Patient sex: F
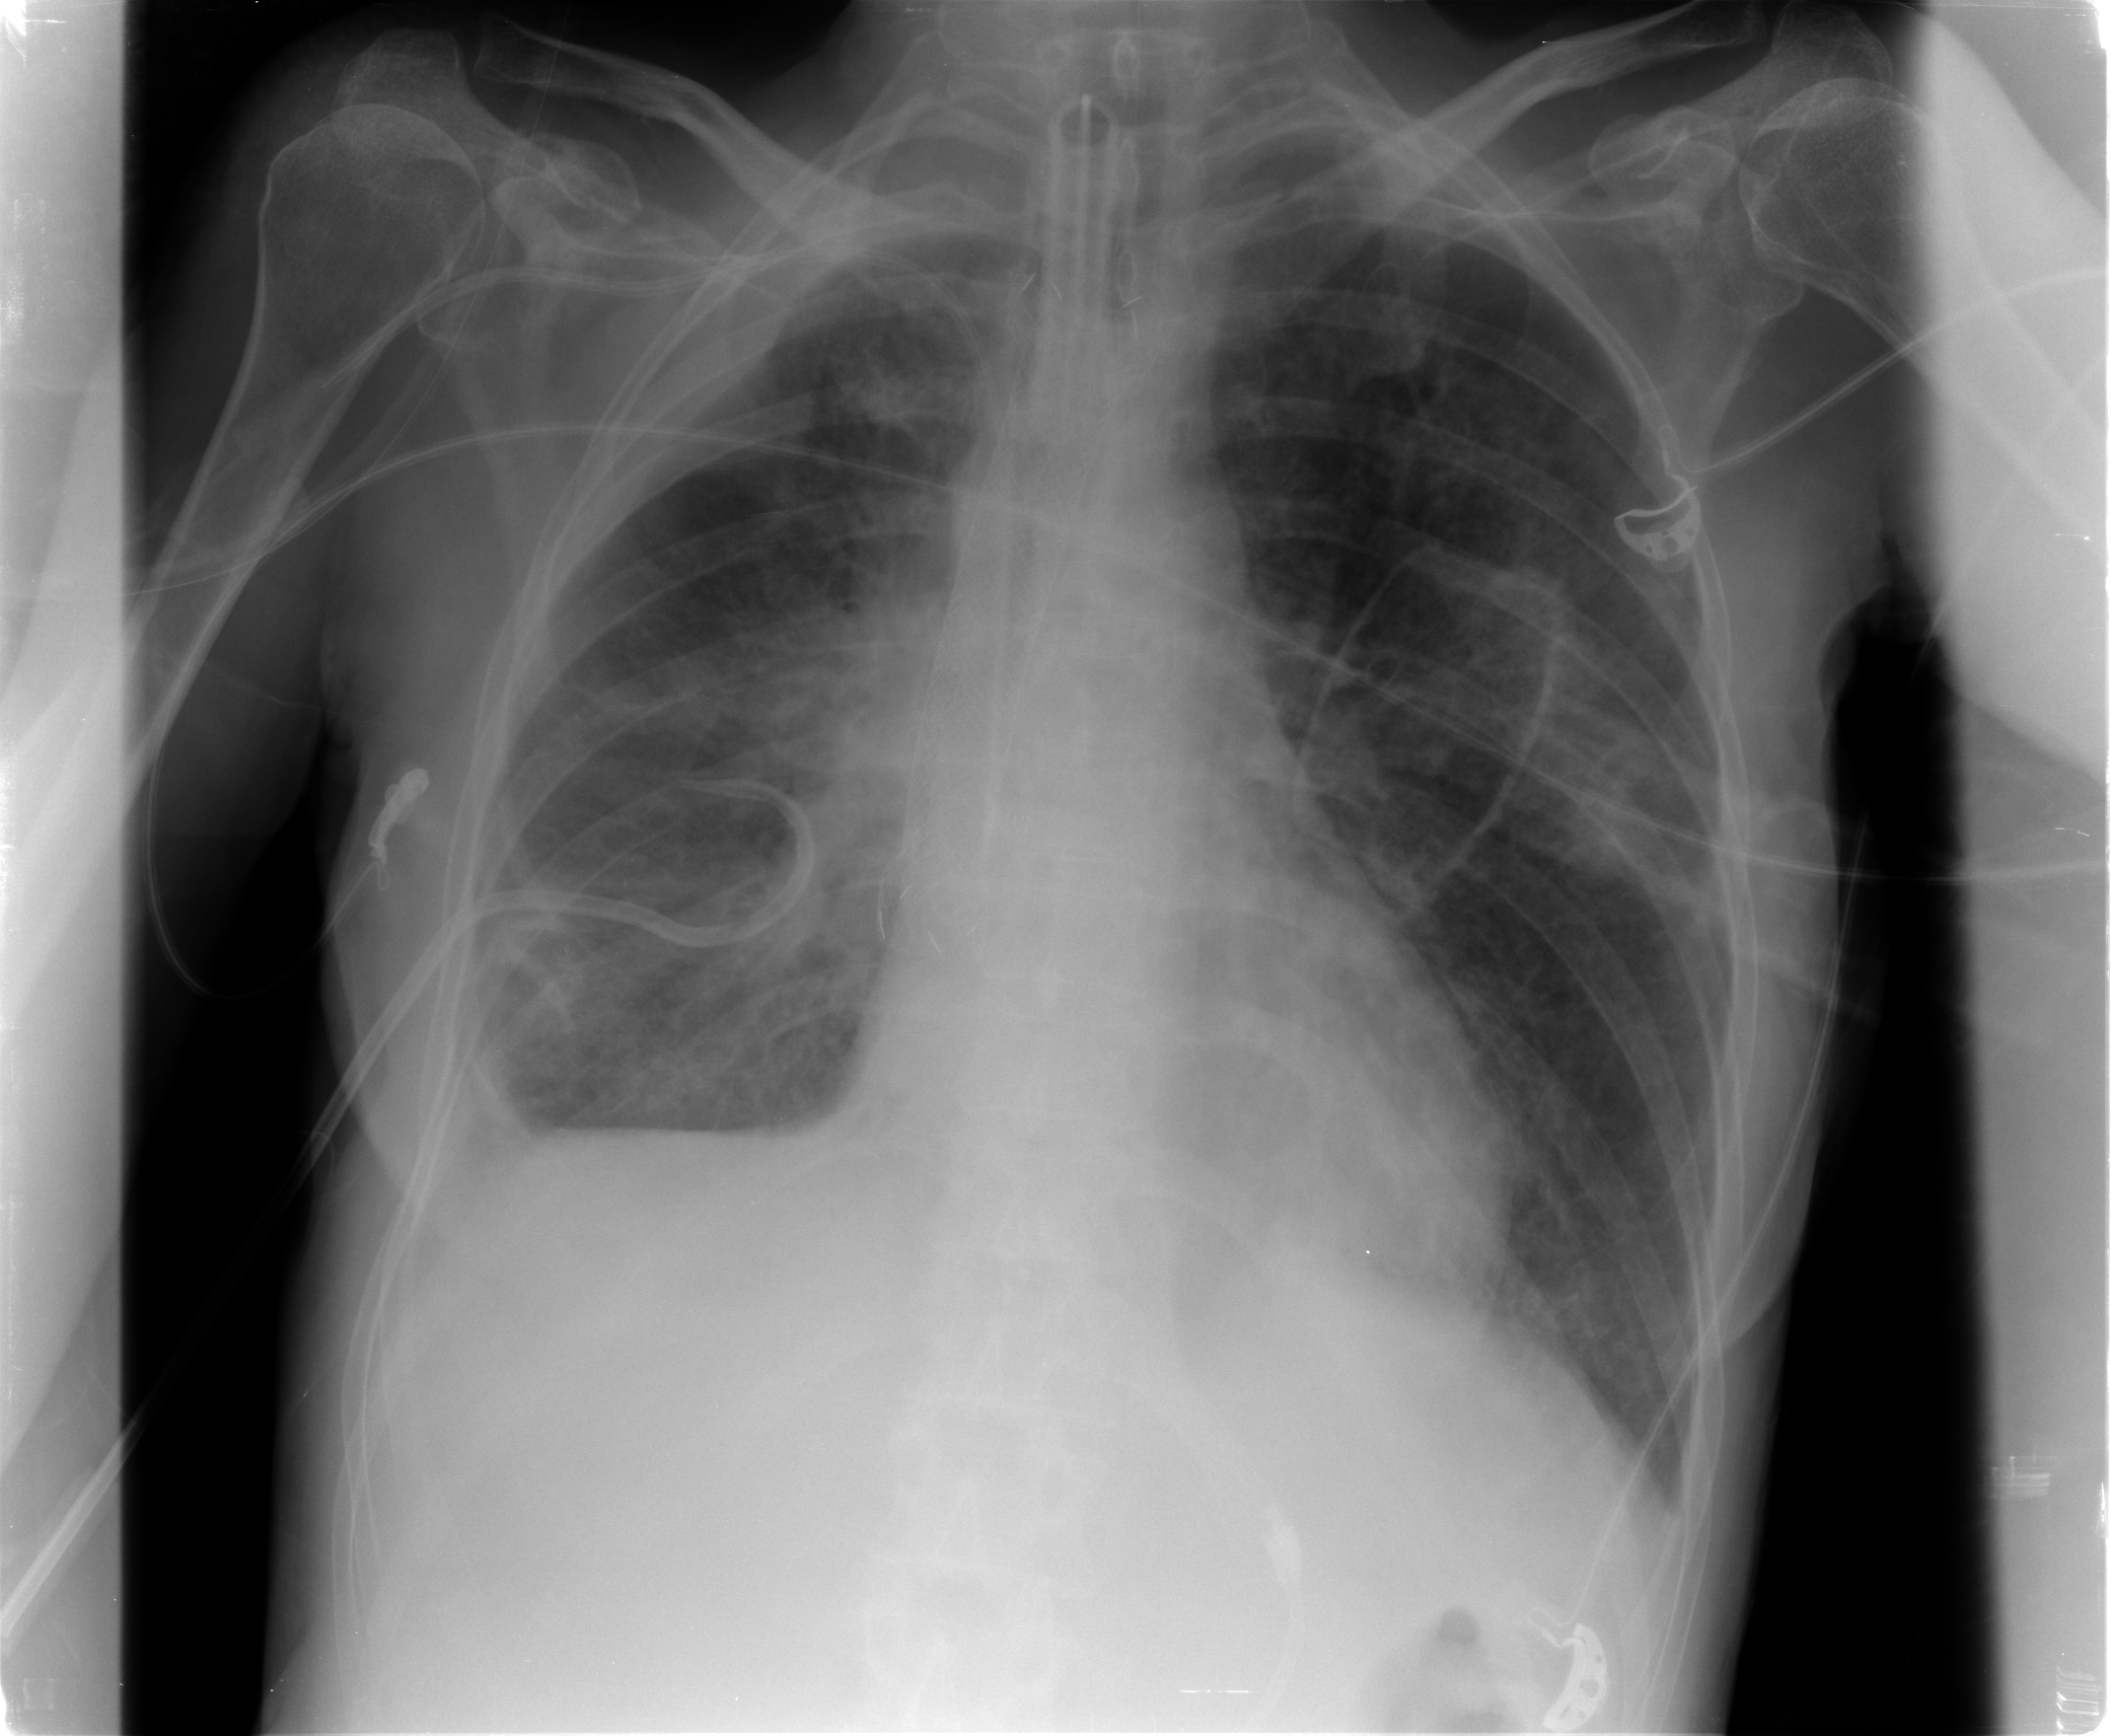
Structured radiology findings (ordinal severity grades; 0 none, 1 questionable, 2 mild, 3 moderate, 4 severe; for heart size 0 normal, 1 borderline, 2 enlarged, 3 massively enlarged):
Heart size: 0
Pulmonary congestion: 2
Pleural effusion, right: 1
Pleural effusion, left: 0
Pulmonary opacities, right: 2
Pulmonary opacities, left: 1
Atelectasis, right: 2
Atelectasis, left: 0